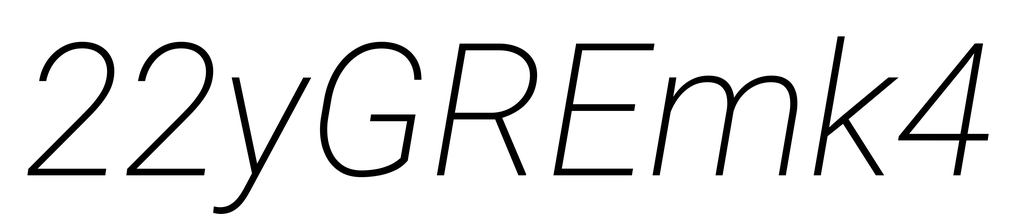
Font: Roboto-Italic_ExtraLight_Italic